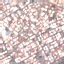
Land use / land cover class: Residential